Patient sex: M
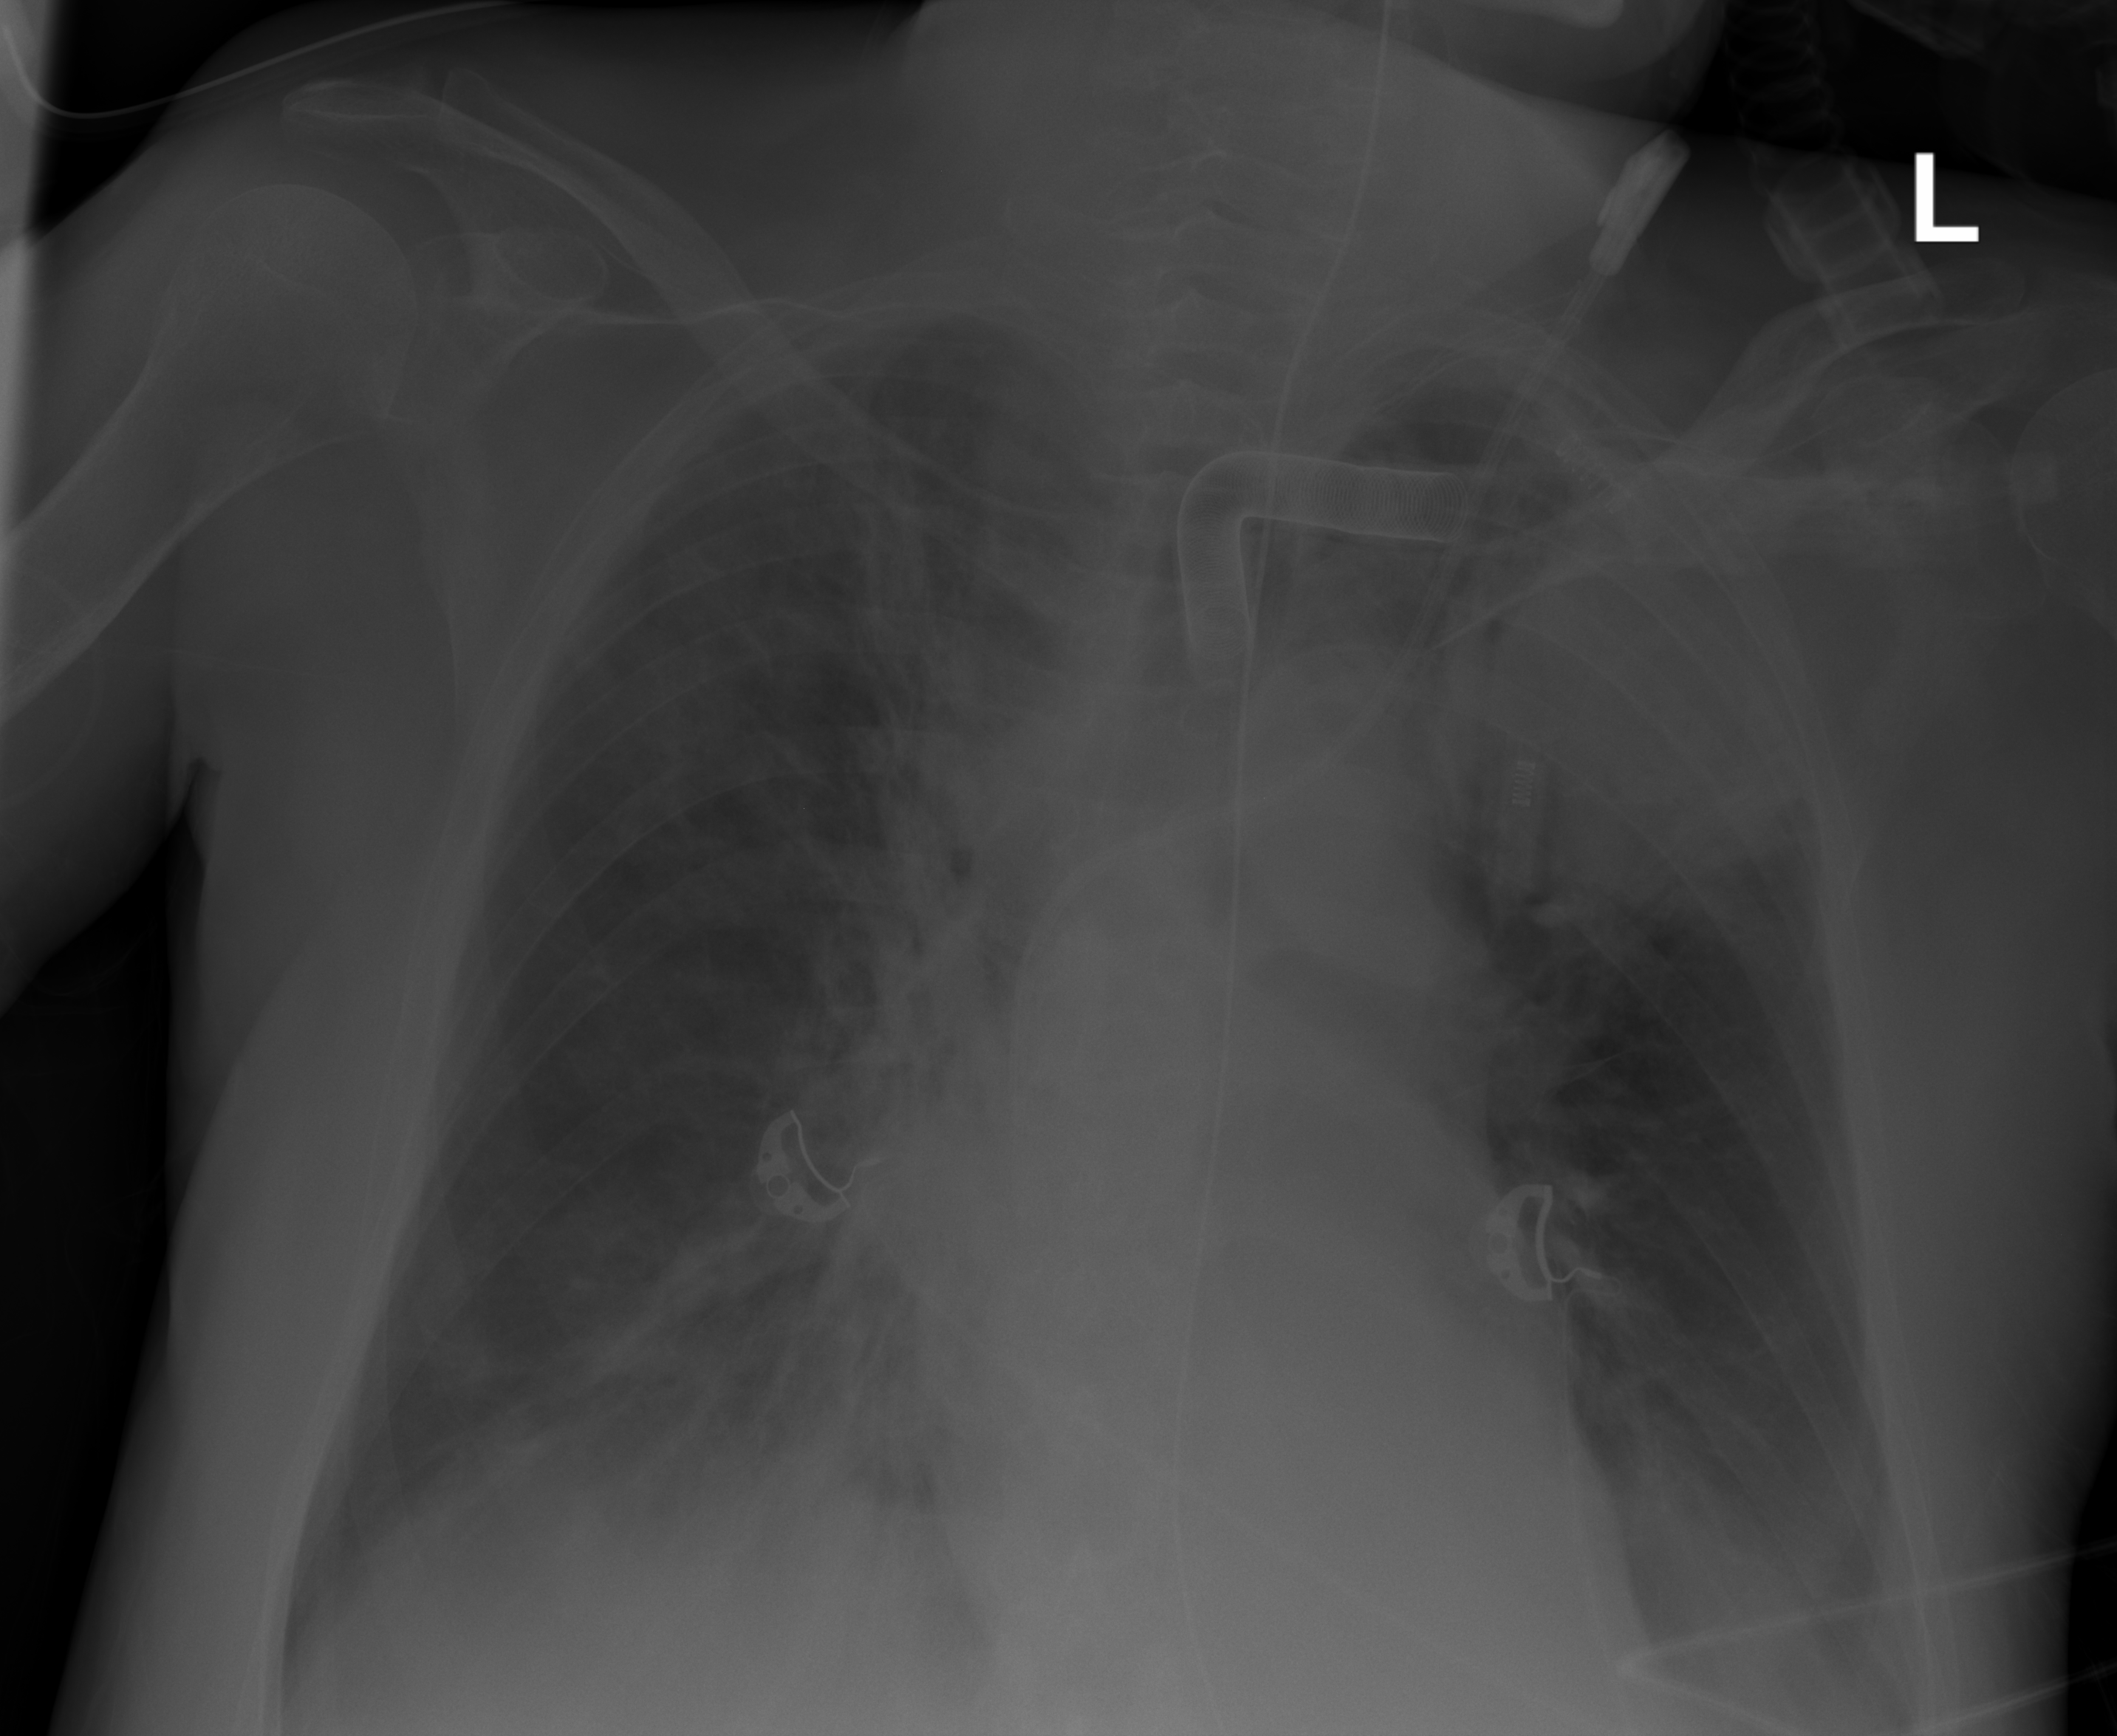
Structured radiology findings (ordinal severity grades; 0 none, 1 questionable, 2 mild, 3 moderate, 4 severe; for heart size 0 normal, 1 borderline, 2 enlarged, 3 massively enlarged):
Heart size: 0
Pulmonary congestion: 1
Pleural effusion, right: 2
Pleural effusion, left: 2
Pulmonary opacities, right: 3
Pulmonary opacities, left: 3
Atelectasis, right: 3
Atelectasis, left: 3